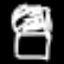
Label: mushroom